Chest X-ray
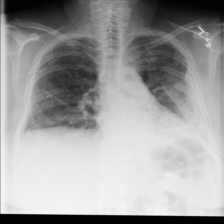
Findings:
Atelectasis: negative
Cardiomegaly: negative
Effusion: positive
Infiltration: positive
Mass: negative
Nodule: negative
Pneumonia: negative
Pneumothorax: negative
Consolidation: negative
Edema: negative
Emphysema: negative
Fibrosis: negative
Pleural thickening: negative
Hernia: negative